Question: What is the result of this measurement?
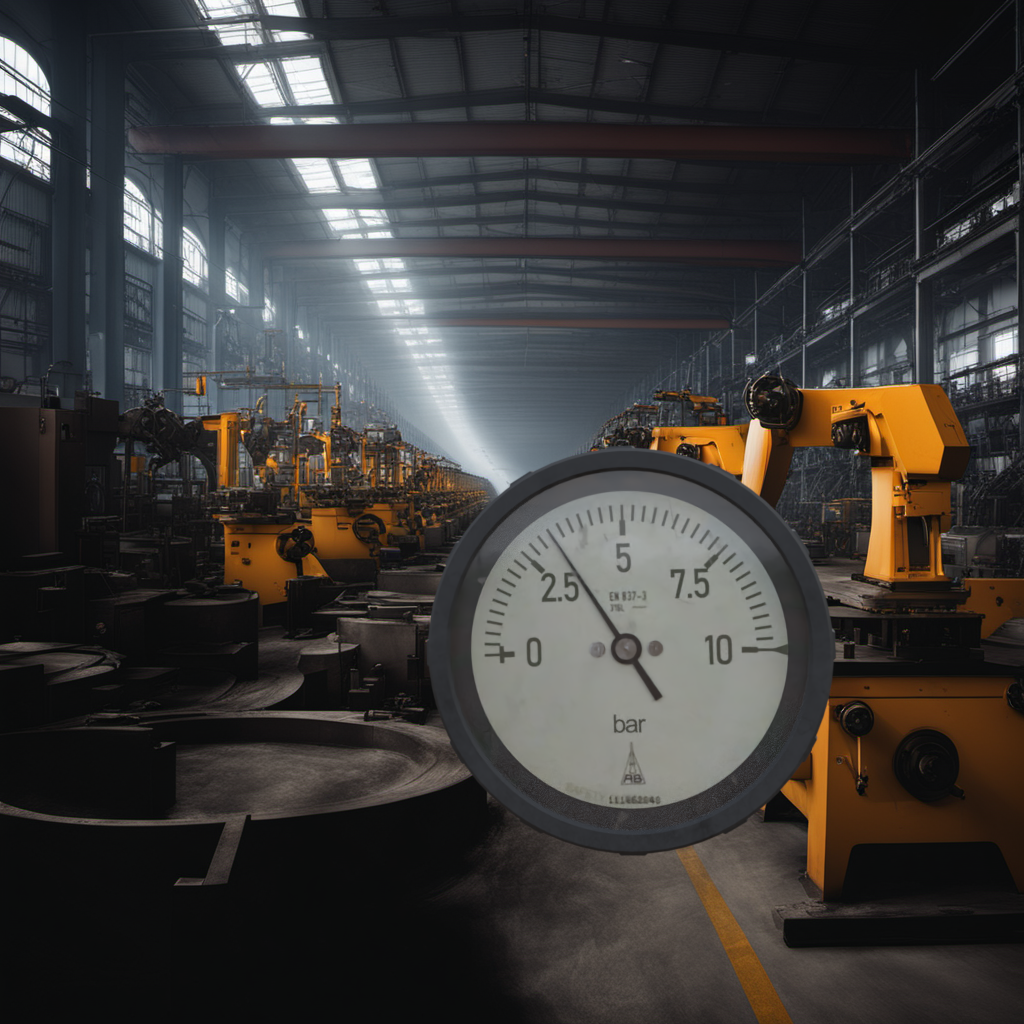
Answer: The result is 3.33
Question: What is the value range of the measurement in the image?
Answer: The range is from 0 to 10
Question: What is the minimum and maximum reading range of the measurement in the image?
Answer: The minimum value is 0 and the maximum value is 10